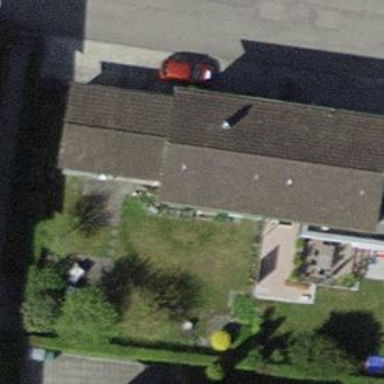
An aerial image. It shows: Semidetached house with gabled roof.